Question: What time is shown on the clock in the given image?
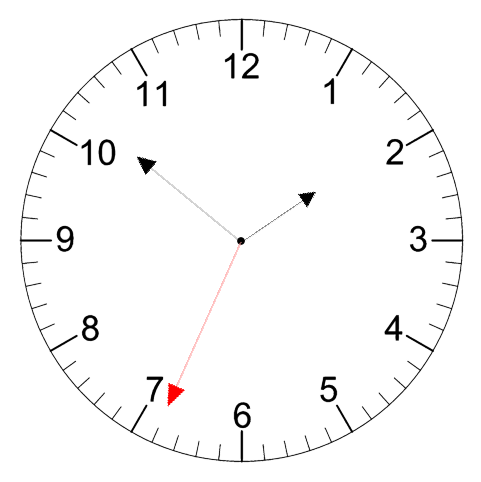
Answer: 01:51:34